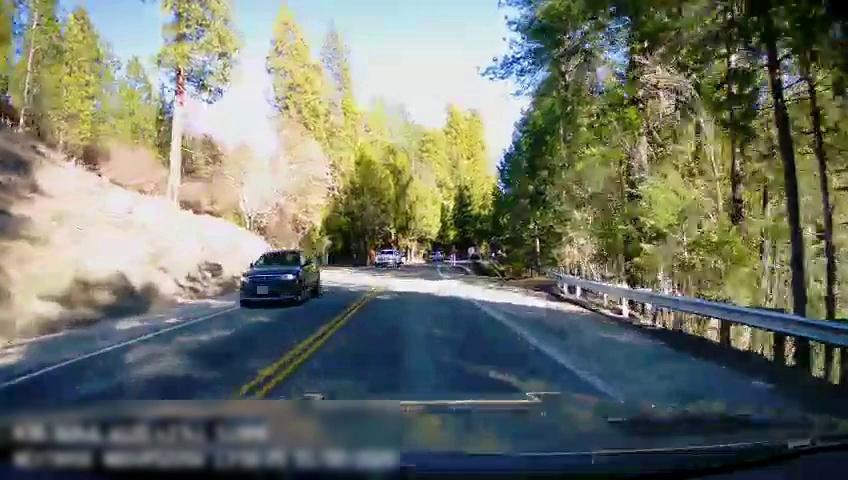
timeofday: Day
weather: Sunny
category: Drivable Space
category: Vehicles | Truck
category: Vehicles | SUV
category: Lanes | Alternate Lane
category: Lanes | Opposite Lane
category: Lanes | Current Lane
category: Lanes | Opposite Lane